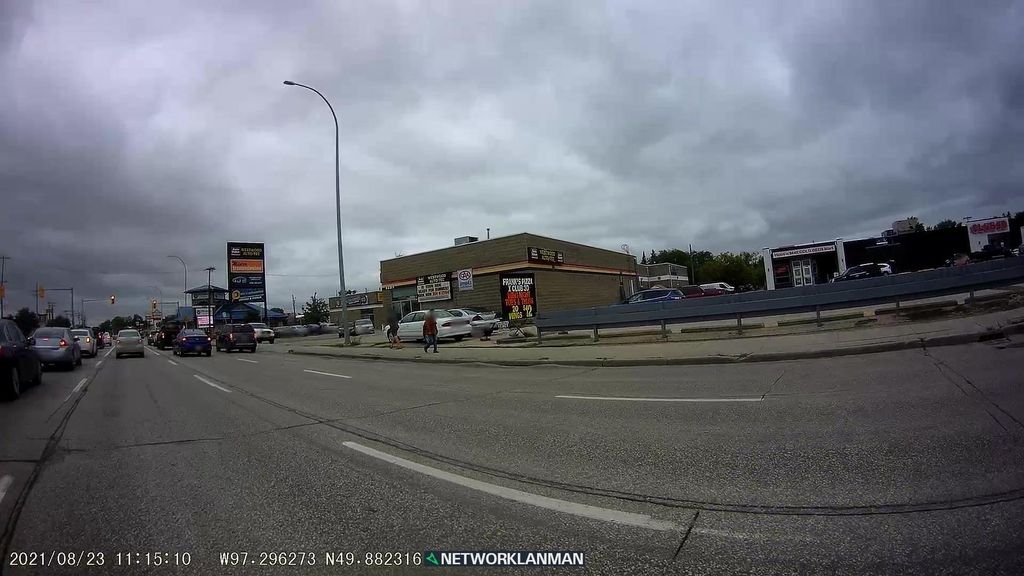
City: winnipeg